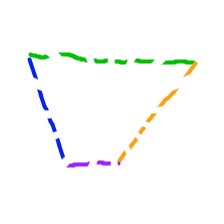
Shape: trapezoid